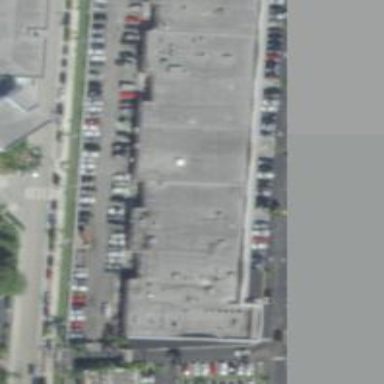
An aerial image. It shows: Car rental service.